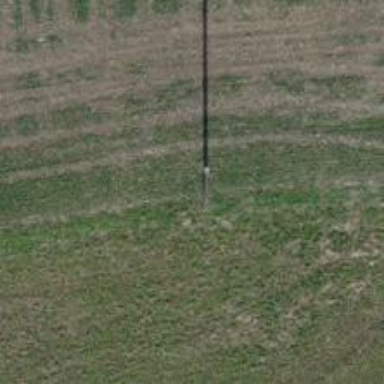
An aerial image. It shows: Power pole.